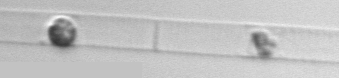
Label: Dactyliosolen_blavyanus